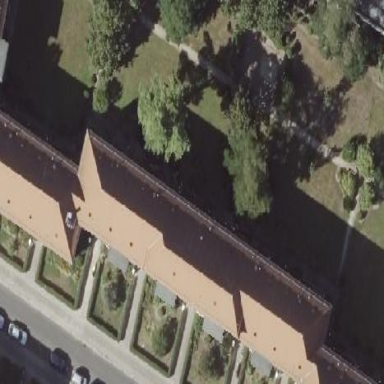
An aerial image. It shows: Hipped roof apartment building.